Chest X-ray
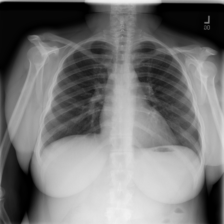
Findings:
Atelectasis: negative
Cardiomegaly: negative
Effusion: negative
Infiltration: negative
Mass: negative
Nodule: negative
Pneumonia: negative
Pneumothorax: negative
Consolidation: negative
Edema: negative
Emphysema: negative
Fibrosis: negative
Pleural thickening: negative
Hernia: negative